九年级 · 组合数学
一张圆桌旁边没有 5 个座位, 一个座位上最多坐 1 人, 唐老师先坐在如图所示的座位上.

(1)甲等可能地坐到其他空位上，则甲与唐老师相邻而坐的概率等于 $\qquad$ ;

(2)甲、乙 2 人等可能地坐到其他 4 个空座位中的 2 个座位上，用画“树状图”或列表格的方法, 求甲与唐老师不相邻, 并且甲与乙也不相邻的概率.


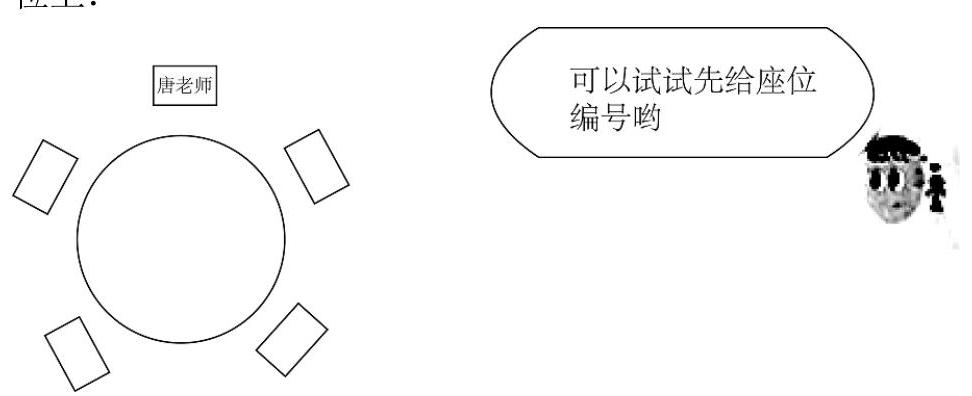
答案:  (1) $\frac{1}{2}$

(2) $\frac{1}{6}$

解析: (1) 甲有 4 种等可能地坐到其他空位上, 其中甲与唐老师相邻而坐的情况有 2 种,据此即可求得;

(2)首先列出所有等可能的情况, 再找出甲与唐老师不相邻, 并且甲与乙也不相邻的情况数,即可求得.

【详解】(1) 解：甲有 4 种等可能地坐到其他空位上, 其中甲与唐老师相邻而坐的情况有 2 种

故甲与唐老师相邻而坐的概率为: $\frac{2}{4}=\frac{1}{2}$

故答案为: $\frac{1}{2}$

（2）解: 自唐老师按顺时针方向就座如下表:

| 唐甲乙空空 | 唐乙甲空空 |
| :--- | :--- |
| 唐甲空乙空 | 唐乙空甲空 |
| 唐甲空空乙 | 唐乙空空甲 |
| 唐空甲乙空 | 唐空乙甲空 |
| 唐空甲空乙 | 唐空乙空甲 |
| 唐空空甲乙 | 唐空空乙甲 |

共有 12 种等可能的结果, 其中甲与唐老师不相邻, 并且甲与乙也不相邻的情况有 2 种故甲与唐老师不相邻, 并且甲与乙也不相邻的概率为: $\frac{2}{12}=\frac{1}{6}$

【点睛】本题考查了利用树状图或列表法求概率, 概率公式, 准确地列出所有等可能的情况是解决本题的关键.